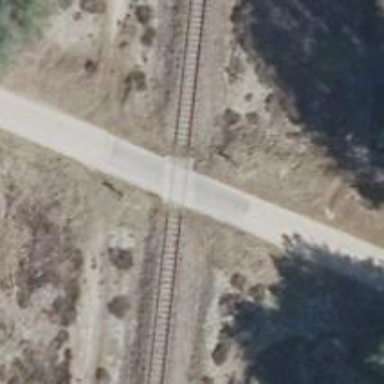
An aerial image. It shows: Level crossing along the railway.